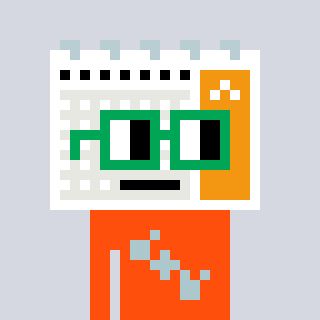
a pixel art character with square green glasses, a calendar-shaped head and a orange-colored body on a cool background